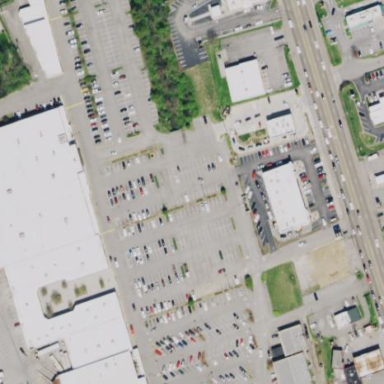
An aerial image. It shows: Retail area.